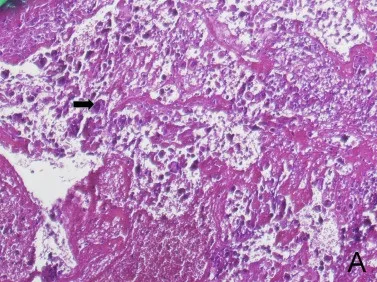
The pathological findings were choriocarcinoma accompanied with extensive hemorrhage and necrosis (100x, A).
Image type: pathology (h&e)